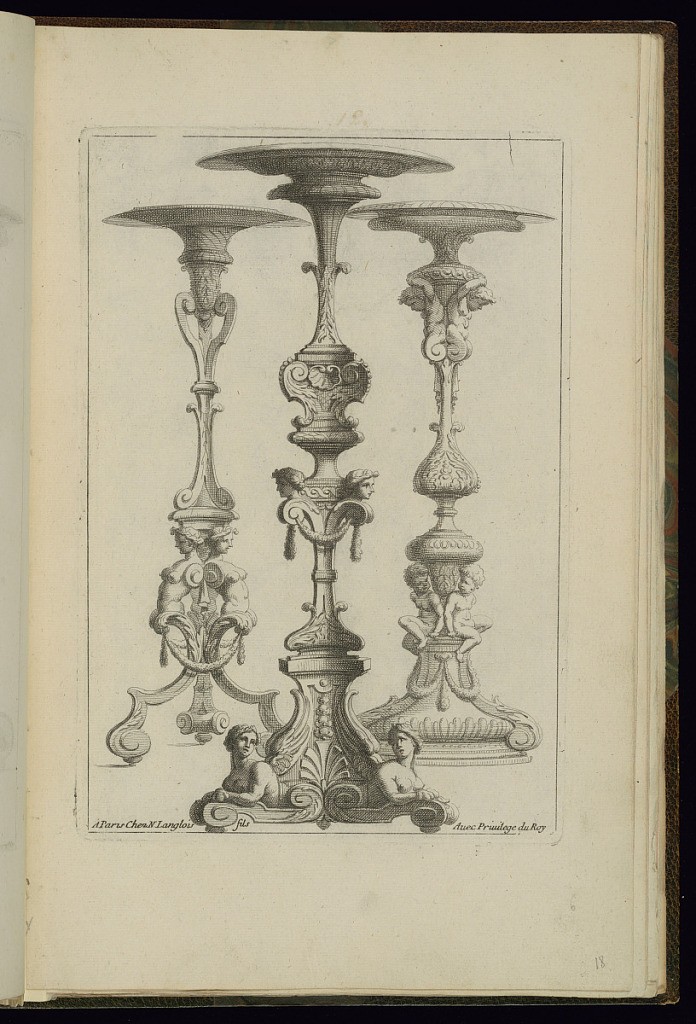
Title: Three Gueridons (Candlestands) Designs
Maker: Alexis Loir, French, 1640 - 1713
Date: ca.1660–1703
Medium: Etching on paper
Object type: Print
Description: Three designs for gueridons (candlestands) featuring supporting putti torsos and female torsos, female heads, foliate scrolls, scrolling acanthus leaves, festoons of leaves, shells, gadrooning, and sphynx. The plate is signed by the publisher.